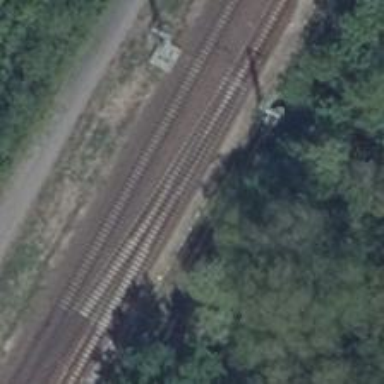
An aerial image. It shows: Railway switch.